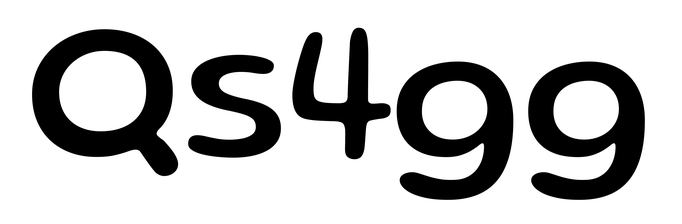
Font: Gluten_Regular